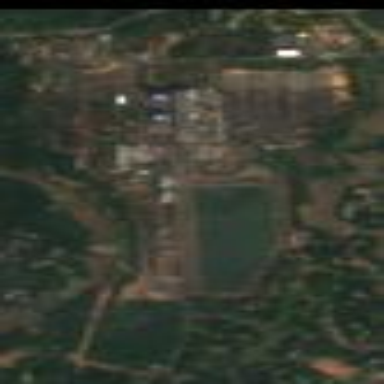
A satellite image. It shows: Power plant.